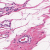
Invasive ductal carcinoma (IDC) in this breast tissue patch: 0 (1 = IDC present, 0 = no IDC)